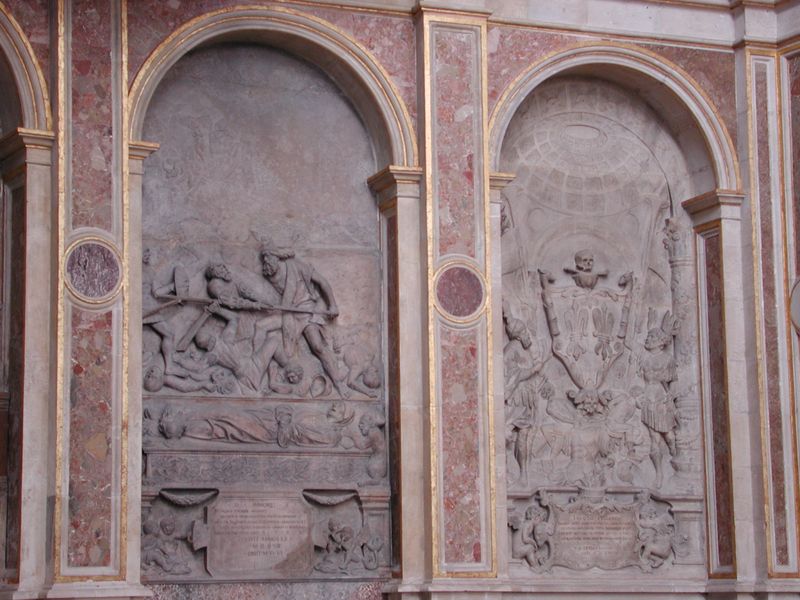
Titel: Epitaphien
Künstler: Albrecht Dürer
Standort: Augsburg, St. Anna, Fuggerkapelle (EU - D - B)
Schlagwörter: gott, kampf, kopf, mann, menschen, ocker, fenster, marmor, männer, szene, säule, säulen, rot, wand, schädel, stein, tod, kirche, gold, rosa, arbeit, kreis, rund, engel, relief, schrift, bogen, arbeiter, kuppel, lanze, tafel, inschrift, bronze, bögen, eisen, nische, schild, medaillon, lilie, wappen, totenkopf, sarg, speer, stahl, bogn, golg, spies, wafffe